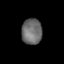
Tissue: skin
Cell type: Epithelial cells
Senescence score: 0.2771
Nuclear area (px): 514
Mean DAPI intensity: 108.35